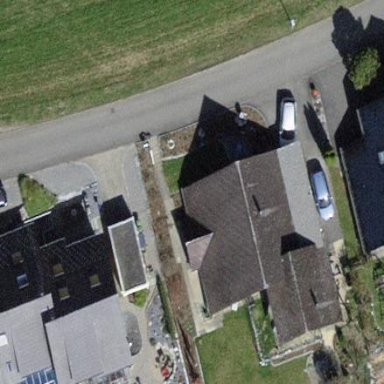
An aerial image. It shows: Building with tiled roof.